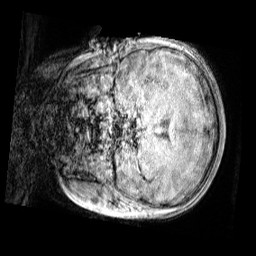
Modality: MP2RAGE
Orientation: coronal
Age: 9
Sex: male
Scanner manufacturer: siemens
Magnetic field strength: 3 T
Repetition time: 4 s
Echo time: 0.00299 s